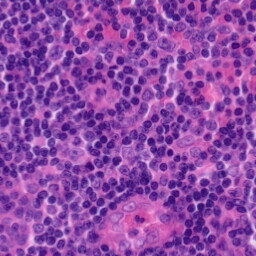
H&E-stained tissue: Tonsil